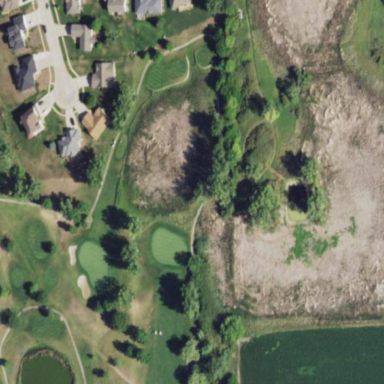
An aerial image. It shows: Meadow within wetland area characterized by marsh. It is golf water hazard.